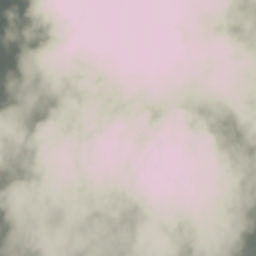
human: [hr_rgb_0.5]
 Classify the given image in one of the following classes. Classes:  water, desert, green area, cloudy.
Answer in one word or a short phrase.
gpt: cloudy